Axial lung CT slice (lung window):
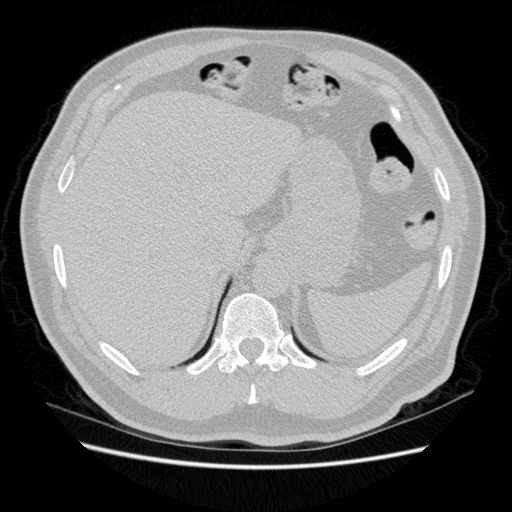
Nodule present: no